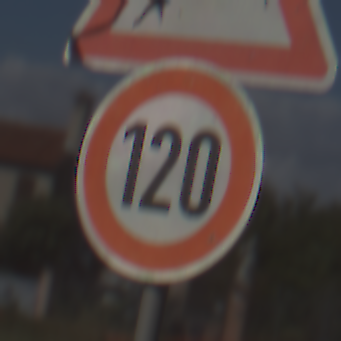
Verkehrszeichen: Geschwindigkeit120
Zusatzzeichen oben: WildwechselLinks
Umgebung: Outdoor, Suburban
Tageszeit: MorningAfternoon
Wetter: PartlyCloudy
Licht: Natural
Jahreszeit: NotSpecified
Kontrast: HighContrast